Question: I have a table with column Id and JSON column.
'''
Id | JSON
----------------------------------------------------------------
101 | {"person_id":456,"f_name":"t", "l_name":"Jack"}
|
102 | {"person_id":123,"f_name":"M", "l_name":"Ron"}
|
103 | {"person_id":789,"f_name":"A", "l_name":"Tom"}
'''
I am able to create GSI(Global Secondary Index) on column Id , but I would like to know how to create GSI on 'person_id' and 'f_name'. Is it possible to create GSI for json attributes? As upon observation, I was able to create GSI on columns in tables of Dynamo DB. Please provide a C#.Net example.
.
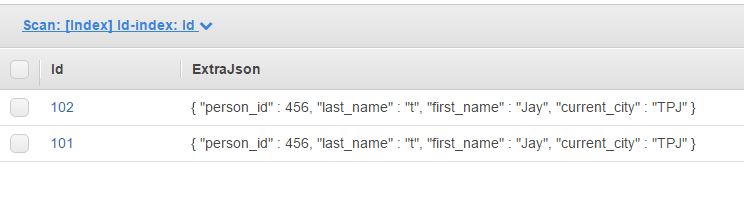
Answer: Taken from <URL>
> Q: Is querying JSON data in DynamoDB any different?No. You can create a Global Secondary Index or Local Secondary Index
on any top-level JSON element. For example, suppose you stored a JSON
document that contained the following information about a person:
First Name, Last Name, Zip Code, and a list of all of their friends.
First Name, Last Name and Zip code would be top-level JSON elements.
You could create an index to let you query based on First Name, Last
Name, or Zip Code. The list of friends is not a top-level element,
therefore you cannot index the list of friends. For more information
on Global Secondary Indexing and its query capabilities, see the
Secondary Indexes section in this FAQ.Q: If I have nested JSON data in DynamoDB, can I retrieve only a
specific element of that data?Yes. When using the GetItem, BatchGetItem, Query, or Scan APIs, you
can define a ProjectionExpression to determine which attributes should
be retrieved from the table. Those attributes can include scalars,
sets, or elements of a JSON document.
Although I haven't managed to do it, or seen any examples of it being done with cloud formation.